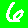
Digit: 6